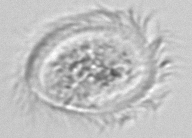
Label: Pleuronema